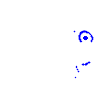
Particle: kaon